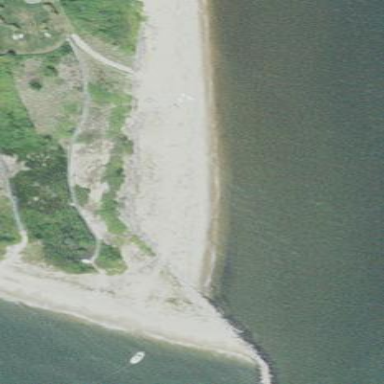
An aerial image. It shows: Sandy beach with natural surroundings.